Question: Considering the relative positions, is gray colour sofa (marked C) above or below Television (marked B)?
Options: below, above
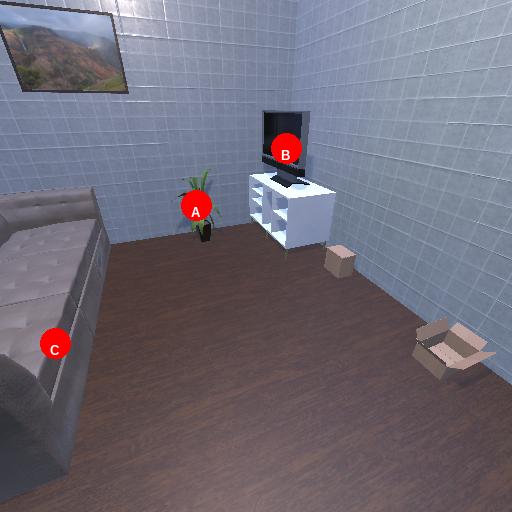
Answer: below